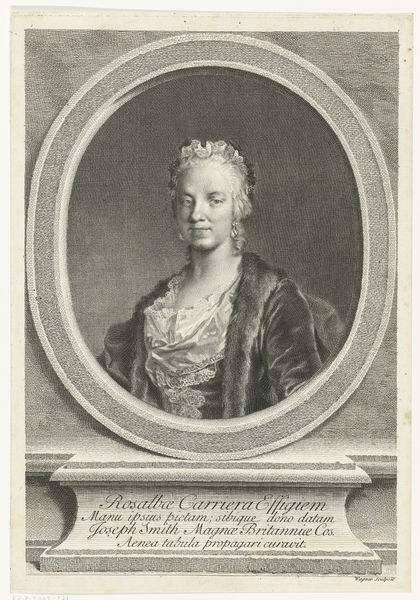
Titel: Portret Rosalba Carriera
Künstler: Joseph Wagner
Standort: Amsterdam
Institution: Rijksmuseum
Schlagwörter: gemälde, frau, kleid, schwarz, weiss, zeichnung, dame, falten, kragen, pelz, sockel, bild, bildnis, portrait, porträt, haare, mantel, reich, adel, england, locken, oval, fell, inschrift, rüschen, lachen, lockig, pelzmantel, beschreibung, elite, joseph smith